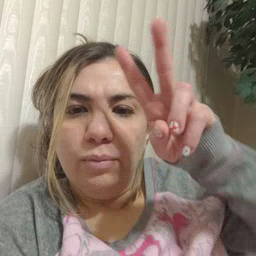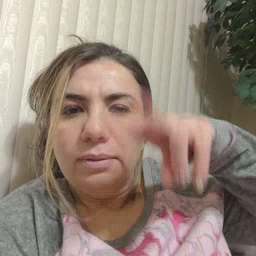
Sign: read